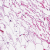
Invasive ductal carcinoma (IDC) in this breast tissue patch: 0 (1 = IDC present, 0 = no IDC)